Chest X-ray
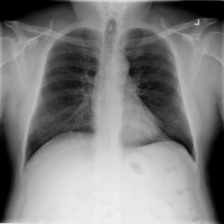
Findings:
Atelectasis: negative
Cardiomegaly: negative
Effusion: negative
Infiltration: negative
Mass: negative
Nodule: negative
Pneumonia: negative
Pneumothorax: negative
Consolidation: negative
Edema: negative
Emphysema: negative
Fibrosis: negative
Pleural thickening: negative
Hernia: negative